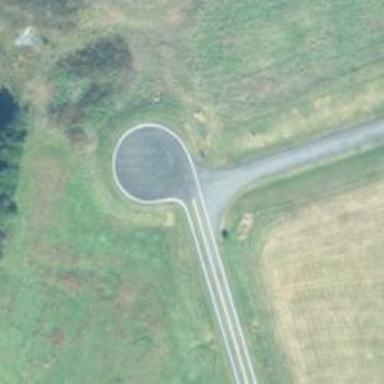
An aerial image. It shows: Turning circle on the road.